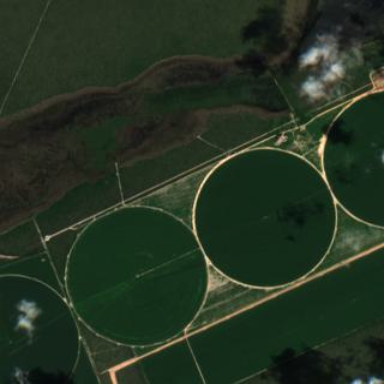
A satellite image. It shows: Farmland used for cultivating coffee crops.